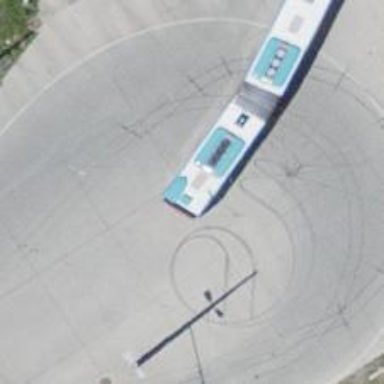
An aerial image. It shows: Turning loop on the road.